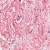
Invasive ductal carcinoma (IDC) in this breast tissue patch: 0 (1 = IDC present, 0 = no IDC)